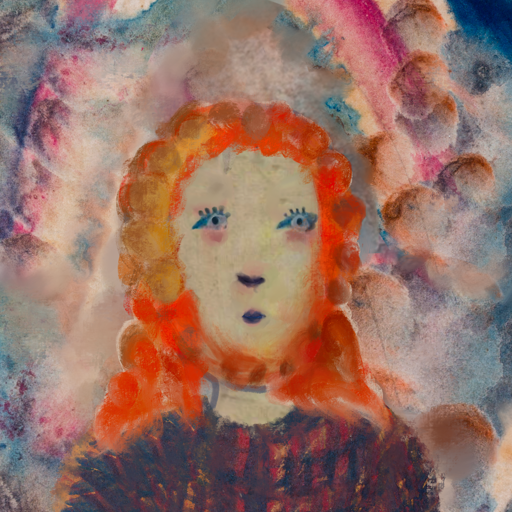
Background: Rupkatha, Head And Neck Front: Hill_Girl, Face Front: Hill_Girl, Bust: In_The_Sun, Hair Front: Rupkatha, Head Accessory: Blank, Second Necklace: Blank, Necklace: Blank, Baby: Blank